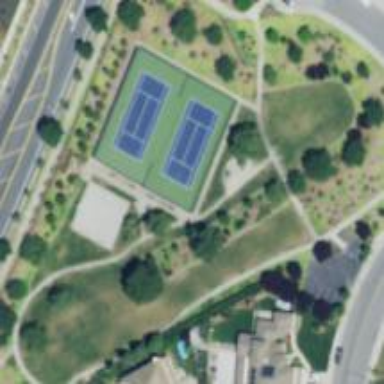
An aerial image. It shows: Tennis court on pitch designated for leisure land.